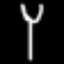
Label: fork